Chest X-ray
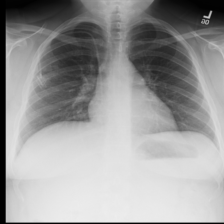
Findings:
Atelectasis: negative
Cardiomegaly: negative
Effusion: negative
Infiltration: positive
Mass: negative
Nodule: negative
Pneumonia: negative
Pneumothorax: negative
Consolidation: negative
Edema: negative
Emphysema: negative
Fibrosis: negative
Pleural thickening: negative
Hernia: negative